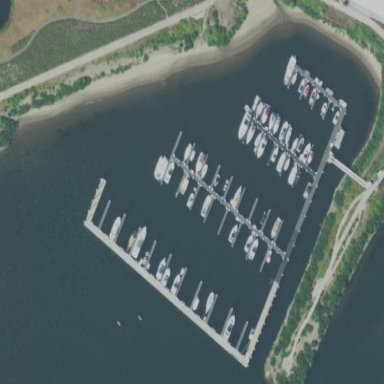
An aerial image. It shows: Marina area for leisure land.